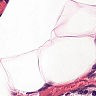
Metastatic tissue present: no